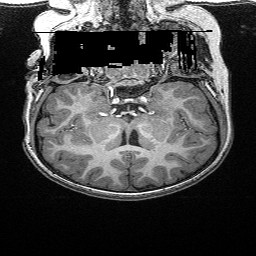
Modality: T1w
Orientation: sagittal